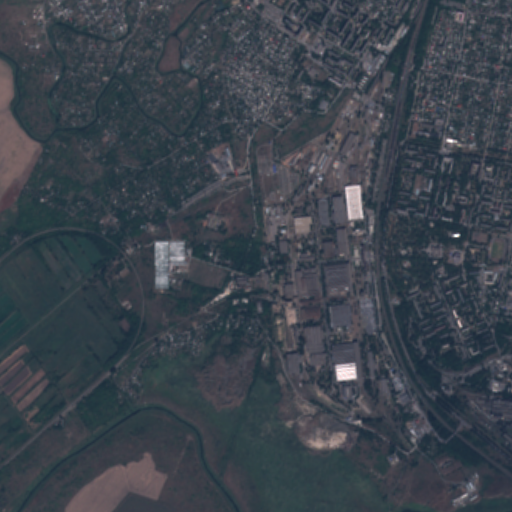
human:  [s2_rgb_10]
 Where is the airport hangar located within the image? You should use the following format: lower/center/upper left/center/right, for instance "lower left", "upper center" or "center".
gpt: The airport hangar is located in the lower right of the image.
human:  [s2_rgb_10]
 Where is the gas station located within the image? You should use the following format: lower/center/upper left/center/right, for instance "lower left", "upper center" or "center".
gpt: The gas station is located in the lower right of the image.
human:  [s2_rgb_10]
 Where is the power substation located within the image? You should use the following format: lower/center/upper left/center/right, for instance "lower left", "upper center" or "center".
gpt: The power substation is located in the upper center of the image.
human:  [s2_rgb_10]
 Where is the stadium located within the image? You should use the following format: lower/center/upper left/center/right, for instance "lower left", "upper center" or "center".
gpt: The stadium is located in the center right of the image.
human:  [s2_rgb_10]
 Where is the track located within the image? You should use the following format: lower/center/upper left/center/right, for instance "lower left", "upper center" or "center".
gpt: The track is located in the center right of the image.
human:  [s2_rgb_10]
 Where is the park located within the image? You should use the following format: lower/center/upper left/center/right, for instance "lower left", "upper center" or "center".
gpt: There is no park in the image.